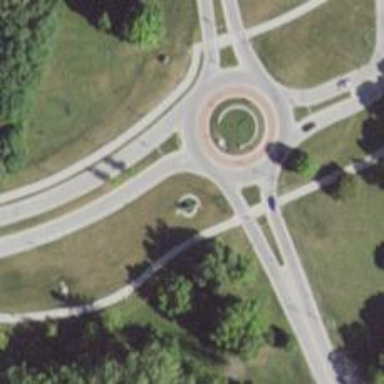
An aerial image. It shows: Tertiary road that leads to roundabout.